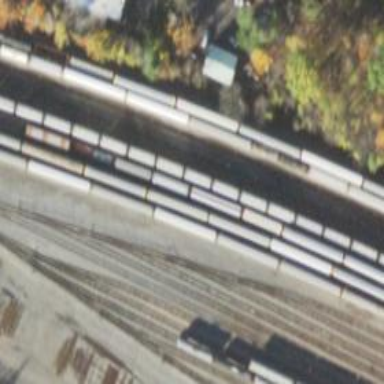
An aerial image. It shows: Railway yard in service.